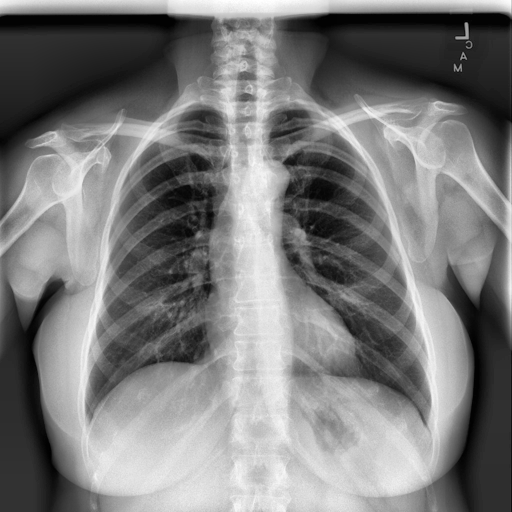
Finding: NORMAL